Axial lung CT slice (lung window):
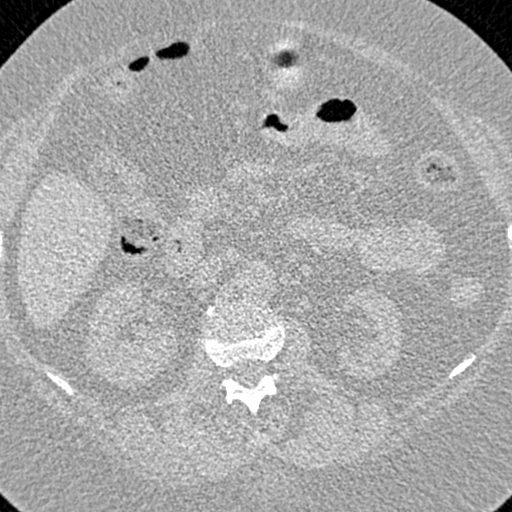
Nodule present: no